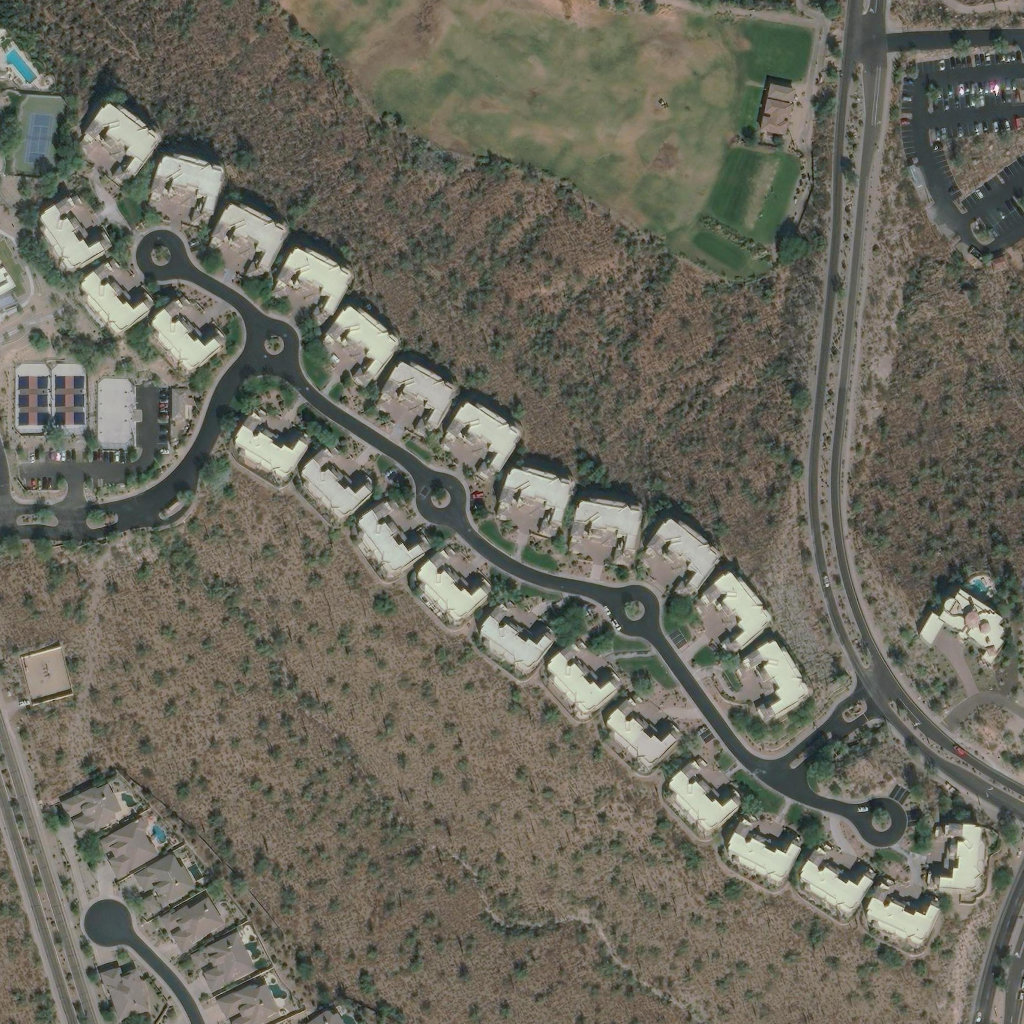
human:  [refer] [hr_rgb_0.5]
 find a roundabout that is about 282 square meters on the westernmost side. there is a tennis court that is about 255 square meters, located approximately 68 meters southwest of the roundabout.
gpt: <box>[[24, 30, 29, 36, 0]]</box>

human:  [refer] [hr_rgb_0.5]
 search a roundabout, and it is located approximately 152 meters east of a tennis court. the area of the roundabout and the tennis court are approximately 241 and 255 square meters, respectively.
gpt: <box>[[40, 46, 45, 51, 0]]</box>